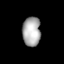
Tissue: lung
Cell type: Endothelial cells
Senescence score: 0.5927
Nuclear area (px): 523
Mean DAPI intensity: 170.61